Question: I am beginner in Dart. I have build a simple application in Dart.
'''
import 'dart:math';
import 'dart:io';
void main() {
int guess;
Random rand = new Random();
int answer = rand.nextInt(100);
do{
print("Enter your guess number: ");
String temp = stdin.readLineSync();
guess = int.parse(temp);
if (guess < answer){
print("Too low");
}else if (guess > answer){
print("Too high");
}
}while(guess != answer);
print("Got it!");
}
'''
But, when i run it on Dartium. It has an error.

What can I do to solve this? Thanks.
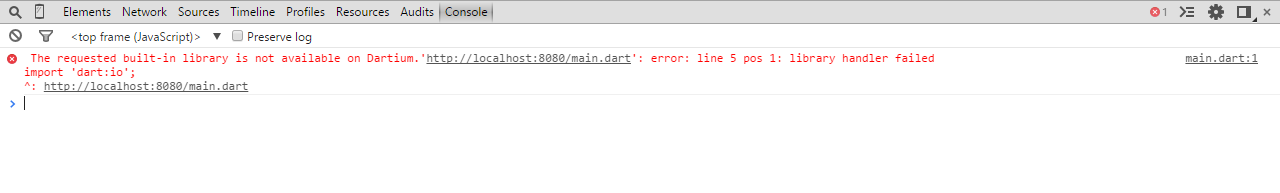
Answer: 'dart:io' is for console/server applications. If you want to run the code in the browser you must not import it. Maybe 'dart:html' is what you want instead. It exposes the browser API.